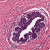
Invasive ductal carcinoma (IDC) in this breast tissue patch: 0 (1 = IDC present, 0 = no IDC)